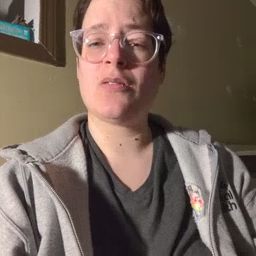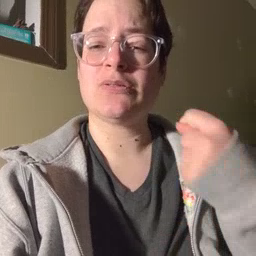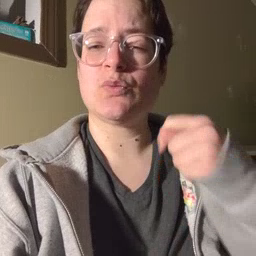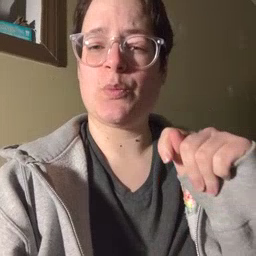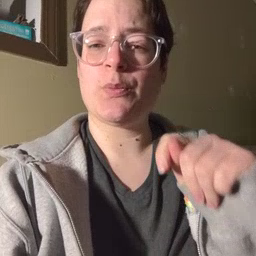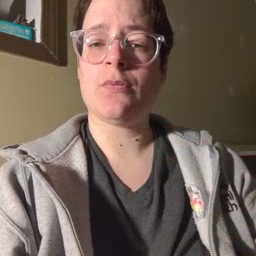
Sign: toy